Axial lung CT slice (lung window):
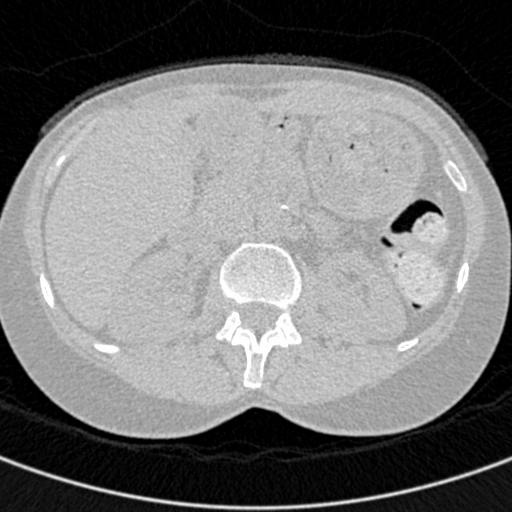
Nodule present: no